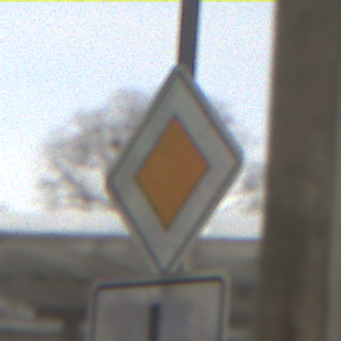
Verkehrszeichen: Vorfahrtsstrasse
Zusatzzeichen unten: VerlaufVorfahrtsstrasse8
Umgebung: Roofed, Suburban
Tageszeit: MorningAfternoon
Wetter: PartlyCloudy
Licht: Natural
Jahreszeit: Winter
Kontrast: LowContrast